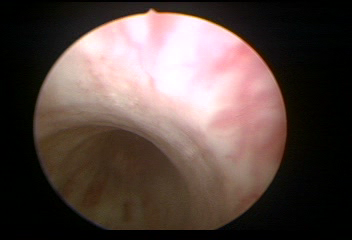
Modality: WLC
Class: Normal mucosa
Bladder cancer association: No